(лат. «распространение, растекание, рассеивание; взаимодействие») — неравновесный процесс перемещения (молекул и атомов в газах, ионов в плазме, электронов в полупроводниках и тому подобное) вещества из области с высокой концентрацией в область с низкой концентрацией, приводящий к самопроизвольному выравниванию концентраций по всему занимаемому объёму.
Часть A. Взаимная диффузия. Метод Больцмана—Матано (7.0 баллов) Рассмотрим смесь двух веществ, которые могут взаимно проникать друг в друга за счёт диффузии. Это явление называется . В общем случае коэффициент взаимной диффузии зависит от концентрации одного из веществ в данной точке. В этом случае закон Фика запишется в виде:\[\frac{\partial}{\partial t}n=\frac{\partial}{\partial x}\left[D(n)\frac{\partial n}{\partial x}\right].\]Удивительно, но у этого уравнения существует несложная и изящная методика решения!  Итак, для определения коэффициента взаимной диффузии из экспериментального концентрационного профиля методом Больцмана—Матано требуется:
Определите положение плоскости Матано $x_M$ для первого профиля.
Используя данные в листе ответов, найдите зависимость $A^*(n^*){/}n_0$.
Используя данные в листе ответов, найдите зависимость $S(n^*){/}n_0$.
Определите зависимость $D(n/n_0)$ для первого профиля. В качестве единиц измерения используйте $мкм^2/год$.
Определите зависимость $D(n/n_0)$ для второго профиля. В качестве единиц измерения используйте $мкм^2/год$. Попробуем выяснить, почему коэффициент взаимной диффузии $D$ зависит от концентрации. По порядку величины его можно оценить как $D\sim l v$, где $v$ — скорость движения частиц (зависит только от температуры), а $l$ — т.н. (характерное расстояние, которое частица проходит между последовательными столкновениями). Величина, обратная длине свободного пробега, оценивается как $1/l\sim\sigma n$, где $n$ — концентрация частиц в веществе, а $\sigma$ — площадь поперечного сечения частиц. Эта величина, ожидаемо, является аддитивной, если вещество состоит из частиц разных сортов.
Часть B. Анизотропная автомодельная диффузия. Слоистые наноструктуры (3 балла) Диффузия может быть не только одномерной. В простейшем случае второй закон Фика модифицируется и принимает вид:\[\frac{\partial}{\partial t}n=D\left[\frac{\partial^2}{\partial x^2}+\frac{\partial^2}{\partial y^2}\right]n.\]Как можно заметить, в такой модели диффузии отсутствует выделенное направление, т.е. она . Однако в общем случае это не так. Это можно учесть, сделав коэффициент диффузии разным по разным осям:\[\frac{\partial}{\partial t}n=\left[D_x\frac{\partial^2}{\partial x^2}+D_y\frac{\partial^2}{\partial y^2}\right]n.\]Так диффузия происходит, например, в некоторых наноструктурных материалах.  Записав первый закон Фика, несложно показать, что эффективный коэффициент диффузии описанной «слоистой» структуры в направлении, параллельном плоскости слоёв (рис. 3), равен\[D_\|=D_1\cdot\left[(1-\alpha)+\alpha\cdot D_2{/}D_1\right].\]  Рис. 3 Аналогично, записав первый закон Фика, несложно показать, что эффективный коэффициент диффузии описанной «слоистой» структуры в направлении, перпендикулярном плоскости слоёв (рис. 4), равен\[D_\perp=D_1\cdot \frac{D_2{/}D_1}{\alpha+(1-\alpha)\cdot D_2{/}D_1}.\]  Рис. 4
Постройте линеаризованный график для зависимости $D(n/n_0)$. Найдите численно коэффициенты $a$ и $b$. Обязательно исключите из рассмотрения «плохие» точки. Зависимость $D(n/n_0)$, полученная таким способом, может многое сказать теоретикам-материаловедам о внутренней структуре вещества и взаимодействии его атомов.
Какой из коэффициентов будет больше, если $D_2{/}D_1 > 1$: $D_\|$ или $D_\perp$? Рассмотрим теперь задачу о нестационарной диффузии в такой наноструктуре.
По приведённому контурному графику определите отношение $D_y{/}D_x$ в данной системе.
Используя выражения для $D_\|$ и $D_\perp$, получите квадратное уравнение на $\alpha$ через отношение $D_2{/}D_1$ и отношение $D_y{/}D_x$.
Найдите $\alpha$ численно, если известно, что в используемом материале $D_2{/}D_1=10.0$.
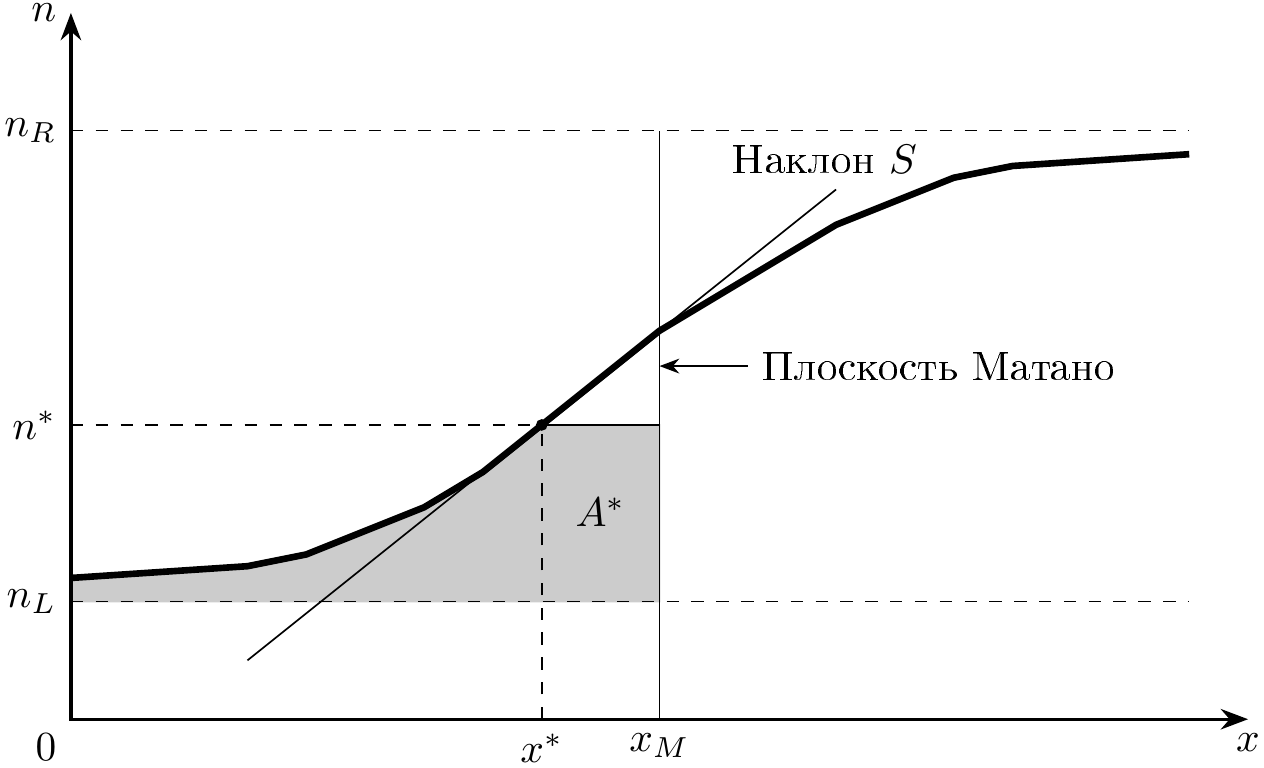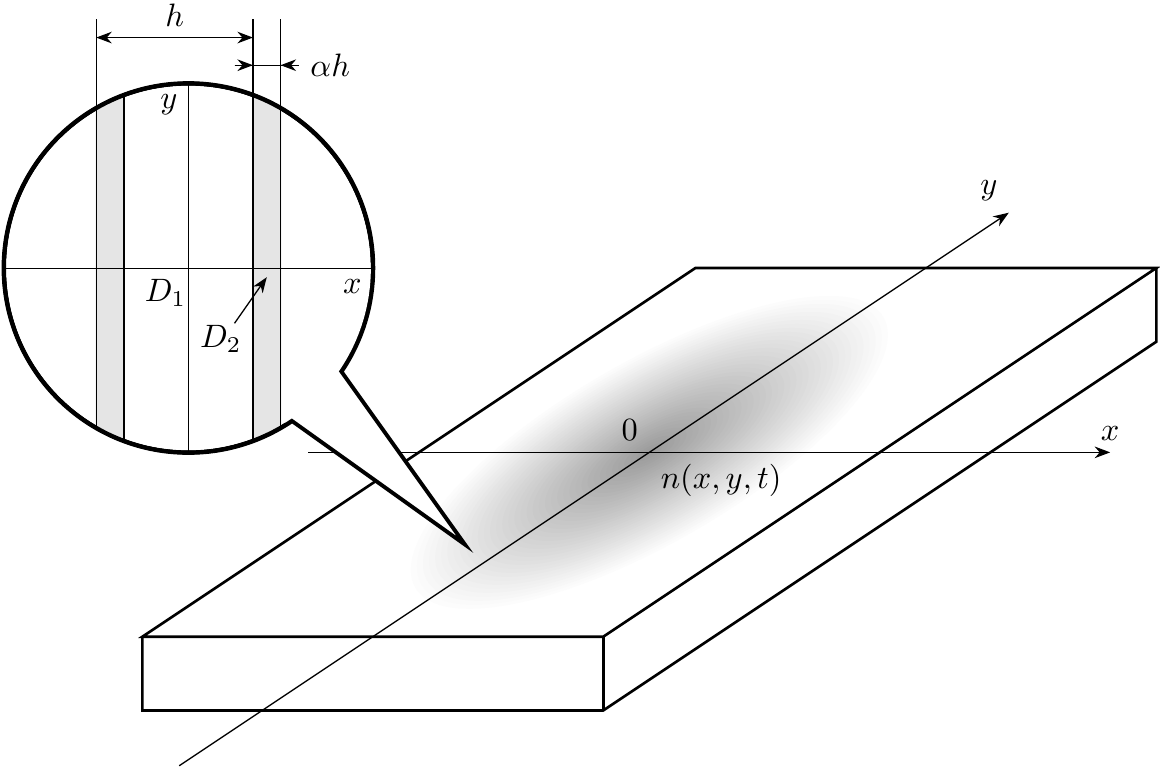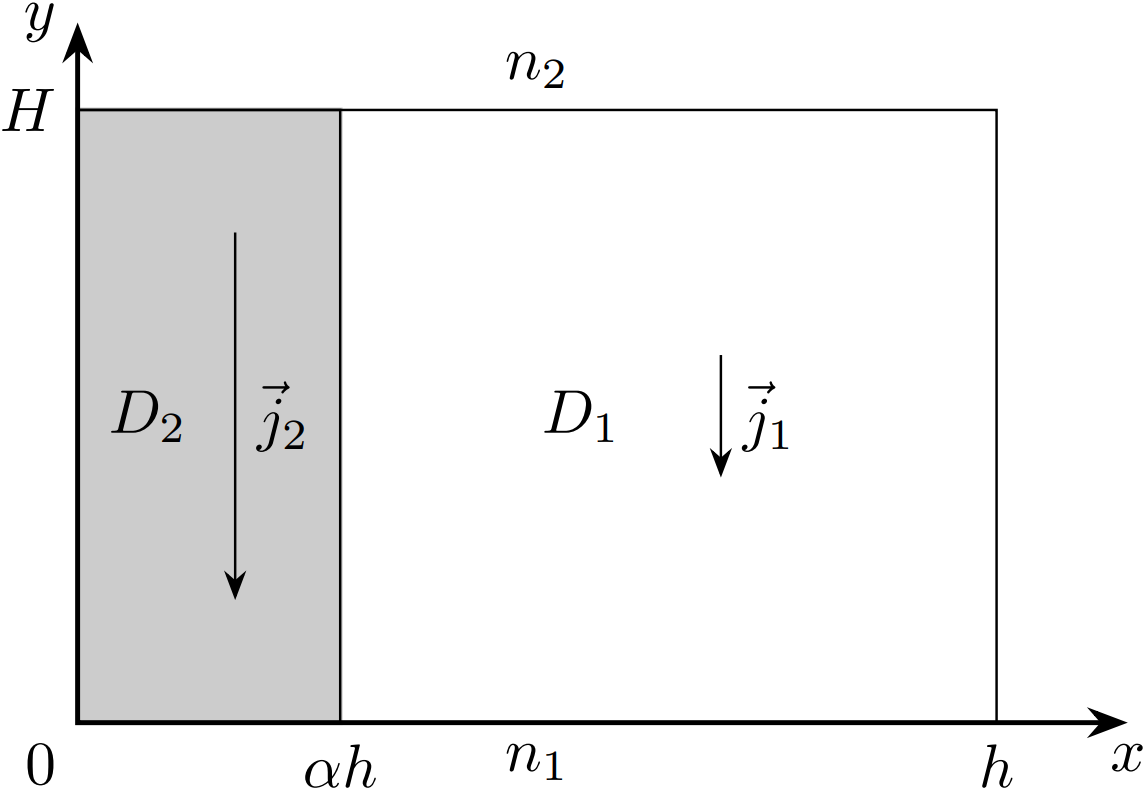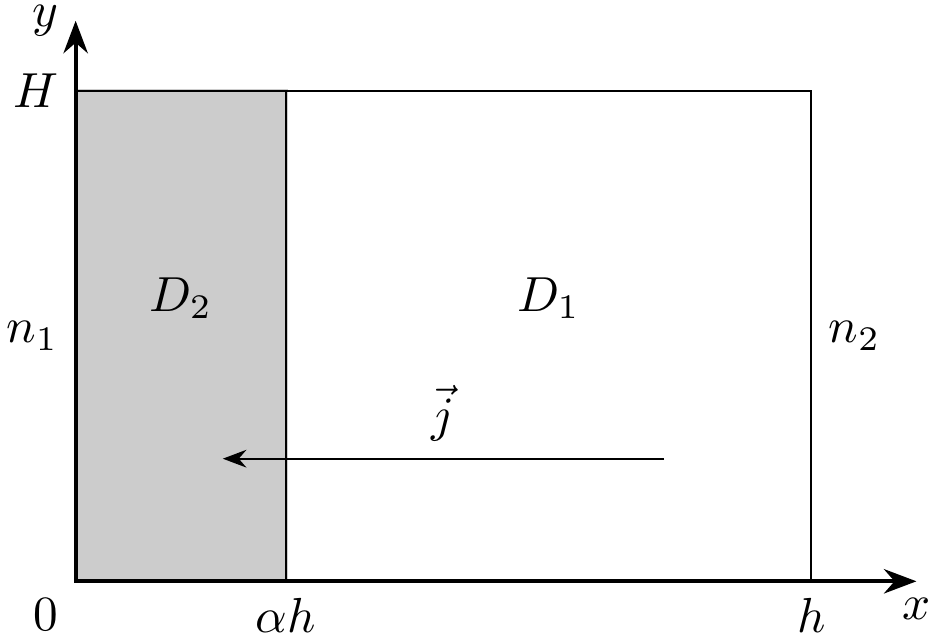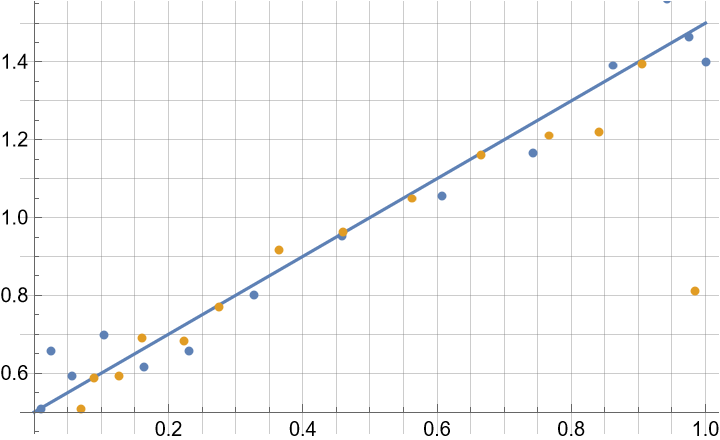
Определите положение плоскости Матано $x_M$ для первого профиля. Примечание. Интуитивно может показаться, что плоскость Матано должна находиться в начале координат (там, где исходно находились «меченые» атомы), однако в действительности это может не выполняться. Такое явление называют эффектом Киркендалла. Оно является следствием зависимости коэффициента взаимной диффузии от концентрации вещества. Учитывая полученное значение $x_M$, укажите явно, нужно ли учитывать эффект Киркендалла в дальнейших вычислениях. Если у Вас не получается решить этот пункт, в дальнейшем считайте $x_M=0$.

$x,~мкм$$n/n_0$$\int\limits_{-0.5~мкм}^{x}n(x'){/}n_0~\mathrm{d}x',~мкм$$\int\limits_{x}^{0.5~мкм}(1-n(x'){/}n_0)~\mathrm {d}x',~мкм$$-xn(x){/}n_0,~мкм$$A{/}n_0,~мкм$$S{/}n_0,~мкм^{-1}$$D,~мкм^{2}/год$$D^{-1},~год/мкм^2$-0.500.00730.0000$-$0.00370.0037$-$$-$$-$-0.450.01180.0005$-$0.00530.00580.02710.7410.093-0.400.01000.0010$-$0.00400.00500.1271.9690.508-0.350.02450.0019$-$0.00860.01050.3451.5220.657-0.300.04450.0036$-$0.01340.01700.3102.7420.365-0.250.05550.0061$-$0.01390.02000.5921.6890.592-0.200.10370.0101$-$0.02070.03081.0771.4300.699-0.150.16320.0168$-$0.02450.04131.2711.6250.615-0.100.23080.0266$-$0.02310.04971.6361.5190.658-0.050.32680.0406$-$0.01630.05692.2791.2480.8010.000.45870.06020.0575$x(1-n(x){/}n_0),~мкм$0.05882.8021.0490.9530.050.60700.08680.03410.01970.05382.8370.9481.0550.100.74240.12060.01780.02580.04362.5450.8571.1670.150.86150.16070.00790.02080.02871.9960.7191.3910.200.94200.20580.00300.01160.01461.1400.6401.5630.250.97550.25370.00100.00610.00710.5200.6831.4640.300.99400.30290.00020.00180.00200.2390.4182.3920.350.99940.35280.00000.00020.00020.0730.1377.2990.401.00130.40280.0001-0.0005-0.0004-0.0280.7141.4010.450.99660.45270.00000.00150.00150.0184.1670.2400.501.00310.50270.0000-0.0016-0.0016$-$$-$$-$

 Если $\int\limits_{n_L}^{n(x_M)}(x_M-x)~\mathrm dn=\int\limits_{n(x_M)}^{n_R}(x-x_M)~\mathrm dn$, то $\int_{-\infty}^{X}n~\mathrm dx=\int_{x_M}^Xn_0~\mathrm dx$, где $X$ — большая, но конечная координата. В рамках данных задачи\[\int\limits_{-0.5~мкм}^{0.5~мкм}n{/}n_0~\mathrm dx=0.5~мкм-x_M.\]Отсюда положение плоскости Матано вычисляется из таблицы сверху:\[x_M=-0.0027~мкм.\]Учитывая, что шаг равен $0.05~мкм$, эффектом Киркендалла можно пренебречь.
Решение: $x,~мкм$$n/n_0$$\int\limits_{-0.5~мкм}^{x}n(x'){/}n_0~\mathrm{d}x',~мкм$$\int\limits_{x}^{0.5~мкм}(1-n(x'){/}n_0)~\mathrm {d}x',~мкм$$-xn(x){/}n_0,~мкм$$A{/}n_0,~мкм$$S{/}n_0,~мкм^{-1}$$D,~мкм^{2}/год$$D^{-1},~год/мкм^2$-0.500.00730.0000$-$0.00370.0037$-$$-$$-$-0.450.01180.0005$-$0.00530.00580.02710.7410.093-0.400.01000.0010$-$0.00400.00500.1271.9690.508-0.350.02450.0019$-$0.00860.01050.3451.5220.657-0.300.04450.0036$-$0.01340.01700.3102.7420.365-0.250.05550.0061$-$0.01390.02000.5921.6890.592-0.200.10370.0101$-$0.02070.03081.0771.4300.699-0.150.16320.0168$-$0.02450.04131.2711.6250.615-0.100.23080.0266$-$0.02310.04971.6361.5190.658-0.050.32680.0406$-$0.01630.05692.2791.2480.8010.000.45870.06020.0575$x(1-n(x){/}n_0),~мкм$0.05882.8021.0490.9530.050.60700.08680.03410.01970.05382.8370.9481.0550.100.74240.12060.01780.02580.04362.5450.8571.1670.150.86150.16070.00790.02080.02871.9960.7191.3910.200.94200.20580.00300.01160.01461.1400.6401.5630.250.97550.25370.00100.00610.00710.5200.6831.4640.300.99400.30290.00020.00180.00200.2390.4182.3920.350.99940.35280.00000.00020.00020.0730.1377.2990.401.00130.40280.0001-0.0005-0.0004-0.0280.7141.4010.450.99660.45270.00000.00150.00150.0184.1670.2400.501.00310.50270.0000-0.0016-0.0016$-$$-$$-$ Если $\int\limits_{n_L}^{n(x_M)}(x_M-x)~\mathrm dn=\int\limits_{n(x_M)}^{n_R}(x-x_M)~\mathrm dn$, то $\int_{-\infty}^{X}n~\mathrm dx=\int_{x_M}^Xn_0~\mathrm dx$, где $X$ — большая, но конечная координата. В рамках данных задачи\[\int\limits_{-0.5~мкм}^{0.5~мкм}n{/}n_0~\mathrm dx=0.5~мкм-x_M.\]Отсюда положение плоскости Матано вычисляется из таблицы сверху:\[x_M=-0.0027~мкм.\]Учитывая, что шаг равен $0.05~мкм$, эффектом Киркендалла можно пренебречь. | $x,~мкм$ | $n/n_0$ | $\int\limits_{-0.5~мкм}^{x}n(x'){/}n_0~\mathrm{d}x',~мкм$ | $\int\limits_{x}^{0.5~мкм}(1-n(x'){/}n_0)~\mathrm {d}x',~мкм$ | $-xn(x){/}n_0,~мкм$ | $A{/}n_0,~мкм$ | $S{/}n_0,~мкм^{-1}$ | $D,~мкм^{2}/год$ | $D^{-1},~год/мкм^2$ | | --- | --- | --- | --- | --- | --- | --- | --- | --- | | -0.50 | 0.0073 | 0.0000 | $-$ | 0.0037 | 0.0037 | $-$ | $-$ | $-$ | | -0.45 | 0.0118 | 0.0005 | $-$ | 0.0053 | 0.0058 | 0.027 | 10.741 | 0.093 | | -0.40 | 0.0100 | 0.0010 | $-$ | 0.0040 | 0.0050 | 0.127 | 1.969 | 0.508 | | -0.35 | 0.0245 | 0.0019 | $-$ | 0.0086 | 0.0105 | 0.345 | 1.522 | 0.657 | | -0.30 | 0.0445 | 0.0036 | $-$ | 0.0134 | 0.0170 | 0.310 | 2.742 | 0.365 | | -0.25 | 0.0555 | 0.0061 | $-$ | 0.0139 | 0.0200 | 0.592 | 1.689 | 0.592 | | -0.20 | 0.1037 | 0.0101 | $-$ | 0.0207 | 0.0308 | 1.077 | 1.430 | 0.699 | | -0.15 | 0.1632 | 0.0168 | $-$ | 0.0245 | 0.0413 | 1.271 | 1.625 | 0.615 | | -0.10 | 0.2308 | 0.0266 | $-$ | 0.0231 | 0.0497 | 1.636 | 1.519 | 0.658 | | -0.05 | 0.3268 | 0.0406 | $-$ | 0.0163 | 0.0569 | 2.279 | 1.248 | 0.801 | | 0.00 | 0.4587 | 0.0602 | 0.0575 | $x(1-n(x){/}n_0),~мкм$ | 0.0588 | 2.802 | 1.049 | 0.953 | | 0.05 | 0.6070 | 0.0868 | 0.0341 | 0.0197 | 0.0538 | 2.837 | 0.948 | 1.055 | | 0.10 | 0.7424 | 0.1206 | 0.0178 | 0.0258 | 0.0436 | 2.545 | 0.857 | 1.167 | | 0.15 | 0.8615 | 0.1607 | 0.0079 | 0.0208 | 0.0287 | 1.996 | 0.719 | 1.391 | | 0.20 | 0.9420 | 0.2058 | 0.0030 | 0.0116 | 0.0146 | 1.140 | 0.640 | 1.563 | | 0.25 | 0.9755 | 0.2537 | 0.0010 | 0.0061 | 0.0071 | 0.520 | 0.683 | 1.464 | | 0.30 | 0.9940 | 0.3029 | 0.0002 | 0.0018 | 0.0020 | 0.239 | 0.418 | 2.392 | | 0.35 | 0.9994 | 0.3528 | 0.0000 | 0.0002 | 0.0002 | 0.073 | 0.137 | 7.299 | | 0.40 | 1.0013 | 0.4028 | 0.0001 | -0.0005 | -0.0004 | -0.028 | 0.714 | 1.401 | | 0.45 | 0.9966 | 0.4527 | 0.0000 | 0.0015 | 0.0015 | 0.018 | 4.167 | 0.240 | | 0.50 | 1.0031 | 0.5027 | 0.0000 | -0.0016 | -0.0016 | $-$ | $-$ | $-$ |

Используя данные в листе ответов, найдите зависимость $A^*(n^*){/}n_0$. Примечание. Для вычисления интеграла можете воспользоваться методом трапеций. Если необходимо вычислить интеграл $\int_{x_0}^{x_0+Nh}f(x)~\mathrm dx$ функции, которая задана таблично в виде $f(x_0+nh)=f_n$, можно с хорошей точностью вычислить его по формуле:\[\int_{x_0}^{x_0+Nh}f(x)~\mathrm dx=h\cdot\frac{f(x_0)+f(x_0+Nh)}2+h\cdot\sum_{n=1}^{N-1}f(x_0+nh).\]

 Чтобы найти $A$ при $x < 0$, будем использовать формулу:\[A(x){/}n_0=\int\limits_{-0.05~мкм}^{x}n(x'){/}n_0~\mathrm dx'+|x|n(x){/}n_0\]из соображений удобства расчётов. Аналогично, при $x > 0$ используем:\[A(x){/}n_0=\int\limits_{x}^{0.05~мкм}(1-n(x'){/}n_0)~\mathrm dx'+x\cdot(1-n(x){/}n_0).\]
Решение: Чтобы найти $A$ при $x < 0$, будем использовать формулу:\[A(x){/}n_0=\int\limits_{-0.05~мкм}^{x}n(x'){/}n_0~\mathrm dx'+|x|n(x){/}n_0\]из соображений удобства расчётов. Аналогично, при $x > 0$ используем:\[A(x){/}n_0=\int\limits_{x}^{0.05~мкм}(1-n(x'){/}n_0)~\mathrm dx'+x\cdot(1-n(x){/}n_0).\]

Используя данные в листе ответов, найдите зависимость $S(n^*){/}n_0$. Примечание. Экспериментальные данные зачастую бывают зашумлены, поэтому численно считать производные по соседним точкам невозможно. На этот случай можно воспользоваться формулой:\[f'(x)=\frac{f(x+h)-f(x-h)}{2h}.\]

Определите зависимость $D(n/n_0)$ для первого профиля. В качестве единиц измерения используйте $мкм^2/год$.

Определите зависимость $D(n/n_0)$ для второго профиля. В качестве единиц измерения используйте $мкм^2/год$. Примечание. В большом диапазоне $n$ значения будут очень близки к результатам A4, однако вблизи $n=0$ и $n_0$ возможны заметные расхождения. Это связано с большими относительными погрешностями в вычислении производных и интегралов в «хвостах» профиля. Области заметного расхождения $D(n/n_0)$ можно не учитывать при дальнейшей графической обработке.

$x,~мкм$$n/n_0$$\int\limits_{-0.5~мкм}^{x}n(x'){/}n_0~\mathrm{d}x',~мкм$$\int\limits_{x}^{0.5~мкм}(1-n(x'){/}n_0)~\mathrm {d}x',~мкм$$-xn(x){/}n_0,~мкм$$A{/}n_0,~мкм$$S{/}n_0,~мкм^{-1}$$D,~мкм^{2}/год$$D^{-1},~год/мкм^2$-0.500.04550.0000$-$0.02280.0228$-$$-$$-$-0.450.04610.0023$-$0.02070.02300.02919.8280.050-0.400.04840.0047$-$0.01940.02410.2352.5640.390-0.350.06960.0076$-$0.02440.03200.4061.9700.508-0.300.08900.0116$-$0.02670.03830.5631.7010.588-0.250.12590.0169$-$0.03150.04840.7181.6850.593-0.200.16080.0241$-$0.03220.05630.9711.4500.690-0.150.22300.0337$-$0.03350.06721.1471.4650.683-0.100.27550.0462$-$0.02760.07381.4181.3010.769-0.050.36480.0622$-$0.01820.08041.8421.0910.9170.000.45970.08280.0811$x(1-n(x){/}n_0),~мкм$0.08201.9761.0370.9640.050.56240.10830.05660.02190.07852.0590.9531.0490.100.66560.13900.03730.03340.07072.0500.8621.1600.150.76740.17490.02310.03490.05801.7560.8261.2110.200.84120.21510.01330.03180.04511.3750.8201.2200.250.90490.25870.00700.02380.03081.0740.7171.3950.300.94860.30510.00330.01540.01870.7620.6141.6290.350.98110.353310.00160.00660.00820.3610.5681.7610.400.98470.40250.00070.00610.00680.1381.2320.8120.450.99490.45190.00020.00230.00250.1250.5002.0000.500.99720.50170.00000.00140.0014$-$$-$$-$

 Положение плоскости Матано $x_M=-0.0017~мкм$. Эффектом Киркендалла вновь можно пренебречь.
Решение: $x,~мкм$$n/n_0$$\int\limits_{-0.5~мкм}^{x}n(x'){/}n_0~\mathrm{d}x',~мкм$$\int\limits_{x}^{0.5~мкм}(1-n(x'){/}n_0)~\mathrm {d}x',~мкм$$-xn(x){/}n_0,~мкм$$A{/}n_0,~мкм$$S{/}n_0,~мкм^{-1}$$D,~мкм^{2}/год$$D^{-1},~год/мкм^2$-0.500.04550.0000$-$0.02280.0228$-$$-$$-$-0.450.04610.0023$-$0.02070.02300.02919.8280.050-0.400.04840.0047$-$0.01940.02410.2352.5640.390-0.350.06960.0076$-$0.02440.03200.4061.9700.508-0.300.08900.0116$-$0.02670.03830.5631.7010.588-0.250.12590.0169$-$0.03150.04840.7181.6850.593-0.200.16080.0241$-$0.03220.05630.9711.4500.690-0.150.22300.0337$-$0.03350.06721.1471.4650.683-0.100.27550.0462$-$0.02760.07381.4181.3010.769-0.050.36480.0622$-$0.01820.08041.8421.0910.9170.000.45970.08280.0811$x(1-n(x){/}n_0),~мкм$0.08201.9761.0370.9640.050.56240.10830.05660.02190.07852.0590.9531.0490.100.66560.13900.03730.03340.07072.0500.8621.1600.150.76740.17490.02310.03490.05801.7560.8261.2110.200.84120.21510.01330.03180.04511.3750.8201.2200.250.90490.25870.00700.02380.03081.0740.7171.3950.300.94860.30510.00330.01540.01870.7620.6141.6290.350.98110.353310.00160.00660.00820.3610.5681.7610.400.98470.40250.00070.00610.00680.1381.2320.8120.450.99490.45190.00020.00230.00250.1250.5002.0000.500.99720.50170.00000.00140.0014$-$$-$$-$ Положение плоскости Матано $x_M=-0.0017~мкм$. Эффектом Киркендалла вновь можно пренебречь. | $x,~мкм$ | $n/n_0$ | $\int\limits_{-0.5~мкм}^{x}n(x'){/}n_0~\mathrm{d}x',~мкм$ | $\int\limits_{x}^{0.5~мкм}(1-n(x'){/}n_0)~\mathrm {d}x',~мкм$ | $-xn(x){/}n_0,~мкм$ | $A{/}n_0,~мкм$ | $S{/}n_0,~мкм^{-1}$ | $D,~мкм^{2}/год$ | $D^{-1},~год/мкм^2$ | | --- | --- | --- | --- | --- | --- | --- | --- | --- | | -0.50 | 0.0455 | 0.0000 | $-$ | 0.0228 | 0.0228 | $-$ | $-$ | $-$ | | -0.45 | 0.0461 | 0.0023 | $-$ | 0.0207 | 0.0230 | 0.029 | 19.828 | 0.050 | | -0.40 | 0.0484 | 0.0047 | $-$ | 0.0194 | 0.0241 | 0.235 | 2.564 | 0.390 | | -0.35 | 0.0696 | 0.0076 | $-$ | 0.0244 | 0.0320 | 0.406 | 1.970 | 0.508 | | -0.30 | 0.0890 | 0.0116 | $-$ | 0.0267 | 0.0383 | 0.563 | 1.701 | 0.588 | | -0.25 | 0.1259 | 0.0169 | $-$ | 0.0315 | 0.0484 | 0.718 | 1.685 | 0.593 | | -0.20 | 0.1608 | 0.0241 | $-$ | 0.0322 | 0.0563 | 0.971 | 1.450 | 0.690 | | -0.15 | 0.2230 | 0.0337 | $-$ | 0.0335 | 0.0672 | 1.147 | 1.465 | 0.683 | | -0.10 | 0.2755 | 0.0462 | $-$ | 0.0276 | 0.0738 | 1.418 | 1.301 | 0.769 | | -0.05 | 0.3648 | 0.0622 | $-$ | 0.0182 | 0.0804 | 1.842 | 1.091 | 0.917 | | 0.00 | 0.4597 | 0.0828 | 0.0811 | $x(1-n(x){/}n_0),~мкм$ | 0.0820 | 1.976 | 1.037 | 0.964 | | 0.05 | 0.5624 | 0.1083 | 0.0566 | 0.0219 | 0.0785 | 2.059 | 0.953 | 1.049 | | 0.10 | 0.6656 | 0.1390 | 0.0373 | 0.0334 | 0.0707 | 2.050 | 0.862 | 1.160 | | 0.15 | 0.7674 | 0.1749 | 0.0231 | 0.0349 | 0.0580 | 1.756 | 0.826 | 1.211 | | 0.20 | 0.8412 | 0.2151 | 0.0133 | 0.0318 | 0.0451 | 1.375 | 0.820 | 1.220 | | 0.25 | 0.9049 | 0.2587 | 0.0070 | 0.0238 | 0.0308 | 1.074 | 0.717 | 1.395 | | 0.30 | 0.9486 | 0.3051 | 0.0033 | 0.0154 | 0.0187 | 0.762 | 0.614 | 1.629 | | 0.35 | 0.9811 | 0.35331 | 0.0016 | 0.0066 | 0.0082 | 0.361 | 0.568 | 1.761 | | 0.40 | 0.9847 | 0.4025 | 0.0007 | 0.0061 | 0.0068 | 0.138 | 1.232 | 0.812 | | 0.45 | 0.9949 | 0.4519 | 0.0002 | 0.0023 | 0.0025 | 0.125 | 0.500 | 2.000 | | 0.50 | 0.9972 | 0.5017 | 0.0000 | 0.0014 | 0.0014 | $-$ | $-$ | $-$ |

Постройте линеаризованный график для зависимости $D(n/n_0)$. Найдите численно коэффициенты $a$ и $b$. Обязательно исключите из рассмотрения «плохие» точки.
Решение: Линеаризуем зависимость, построив график $D^{-1}(n{/}n_0)$. В «хвостах» профилей действительно наблюдается большое число выбросов, однако их очень легко обнаружить и провести прямую по «правильным» точкам. Обработка «сырых» данных из предыдущих пунктов без графического представления не принимается.Графически определяем значения коэффициентов $a$ и $b$:\[a=0.5\hspace{3 cm}b=1.0\]График в удобном диапазоне показан на рисунке выше.

Какой из коэффициентов будет больше, если $D_2{/}D_1 > 1$: $D_\|$ или $D_\perp$?
Решение: \[D_\|/D_\perp=\frac1{D_2/D_1}\big[1-\alpha+\alpha\cdot D_2/D_1\big]\big[\alpha+(1-\alpha)\cdot D_2/D_1\big]=\big[\alpha+(1-\alpha)\cdot D_2/D_1\big]\big[\alpha+(1-\alpha)\cdot D_1/D_2\big]=\]\[=(1-\alpha)^2+\alpha^2+\alpha(1-\alpha)(D_1/D_2+D_2/D_1) > 1,\]поскольку $x+1/x > 2$ при $x\ne1$.Таким образом, больше будет коэффициент $D_\|$.

По приведённому контурному графику определите отношение $D_y{/}D_x$ в данной системе.
Решение: Кривая $n(x,y)=\operatorname{const}$ — эллипс. Отношение его полуосей связано с коэффициентами диффузии как:\[a^2/D_y=b^2/D_x\implies D_y/D_x=(a/b)^2.\]Определим по сетке полуоси эллипсов и усредним результаты: $n/n_0$0.10.20.30.40.50.60.70.80.9$2a$202937445259687994$2b$131924293439445262$(a/b)^2$2.372.332.382.302.342.292.392.312.30 Усредним полученные результаты:\[D_y/D_x=\overline{(a/b)^2}\approx2.3\] | $n/n_0$ | 0.1 | 0.2 | 0.3 | 0.4 | 0.5 | 0.6 | 0.7 | 0.8 | 0.9 | | --- | --- | --- | --- | --- | --- | --- | --- | --- | --- | | $2a$ | 20 | 29 | 37 | 44 | 52 | 59 | 68 | 79 | 94 | | $2b$ | 13 | 19 | 24 | 29 | 34 | 39 | 44 | 52 | 62 | | $(a/b)^2$ | 2.37 | 2.33 | 2.38 | 2.30 | 2.34 | 2.29 | 2.39 | 2.31 | 2.30 |

Используя выражения для $D_\|$ и $D_\perp$, получите квадратное уравнение на коэффициент заполнения $\alpha$ через отношение $D_2{/}D_1$ и отношение $D_y{/}D_x$.
Решение: Учитывая результат пункта B1, $D_y/D_x=D_\|/D_\perp$, поэтому:\[(1-\alpha)^2+\alpha^2+\alpha(1-\alpha)(D_1/D_2+D_2/D_1) =D_y/D_x\implies\]\[\implies \alpha^2-\alpha+\frac{D_y/D_x-1}{(\sqrt{D_2/D_1}-\sqrt{D_1/D_2})^2}=0\]

Найдите $\alpha$ численно, если известно, что в используемом материале $D_2{/}D_1=10.0$. Примечание. Можно считать, что коэффициент заполнения $\alpha<1/2$.

 Подставим числа:\[\alpha^2-\alpha+0.16=0\implies\alpha\approx0.2\]
Решение: Подставим числа:\[\alpha^2-\alpha+0.16=0\implies\alpha\approx0.2\]
Темы:
PE, Обработка данных, Явления переноса, Сборы XY, Нестационарность, Диффузия, Численное интегрирование